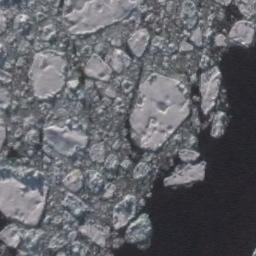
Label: sea_ice